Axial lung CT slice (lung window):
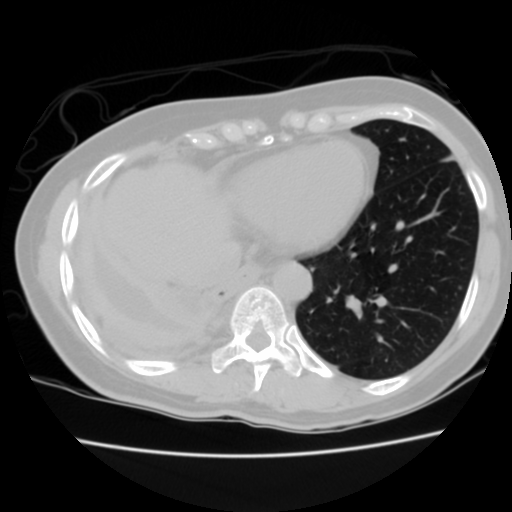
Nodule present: no